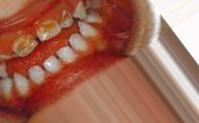
Condition: Caries